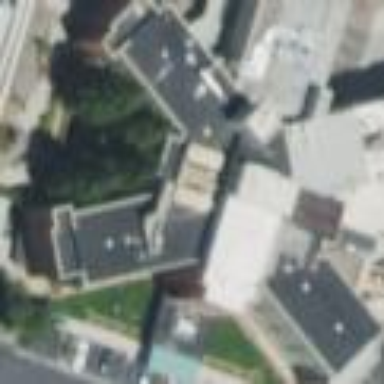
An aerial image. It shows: Hospital building.